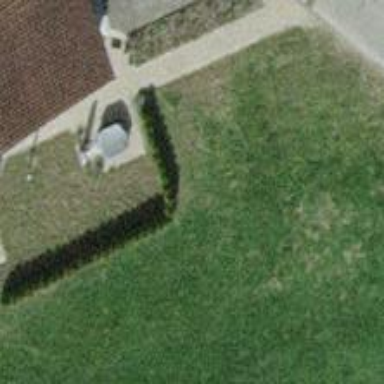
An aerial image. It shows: Hedge acting as barrier.